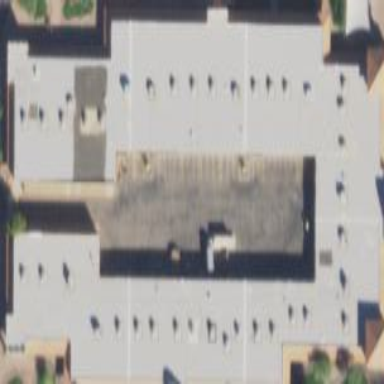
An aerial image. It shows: Retail building.